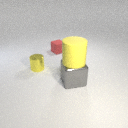
small yellow metal cylinder in front of small red rubber cube